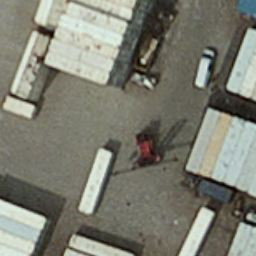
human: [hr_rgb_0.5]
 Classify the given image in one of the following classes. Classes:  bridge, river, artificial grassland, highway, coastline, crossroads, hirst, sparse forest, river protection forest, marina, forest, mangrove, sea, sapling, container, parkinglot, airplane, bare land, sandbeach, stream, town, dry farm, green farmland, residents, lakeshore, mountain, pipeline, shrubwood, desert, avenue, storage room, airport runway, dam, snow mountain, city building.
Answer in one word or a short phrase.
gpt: container